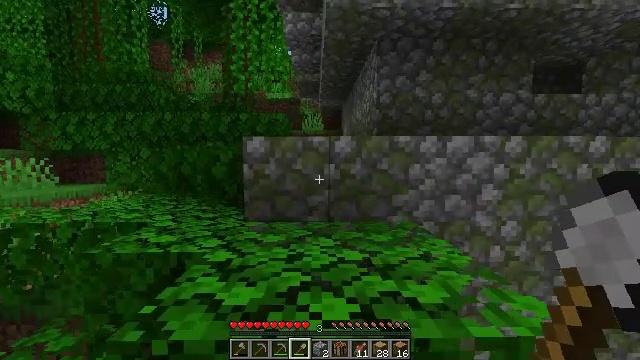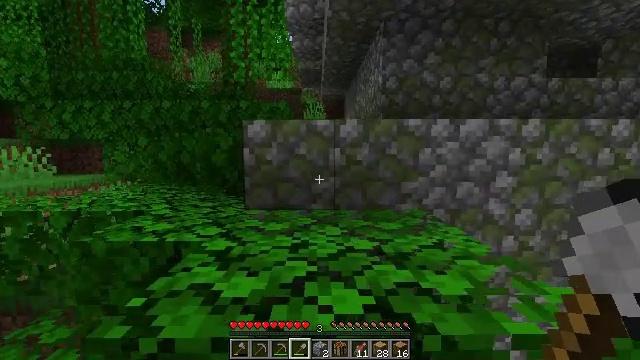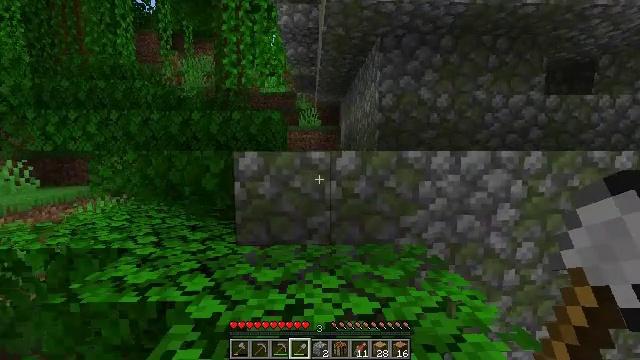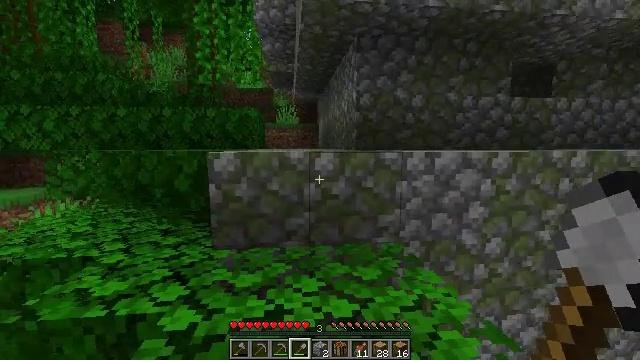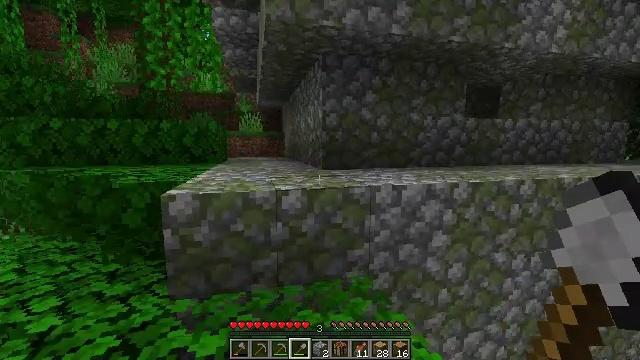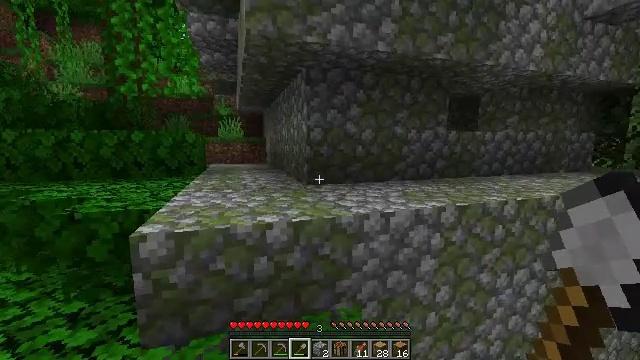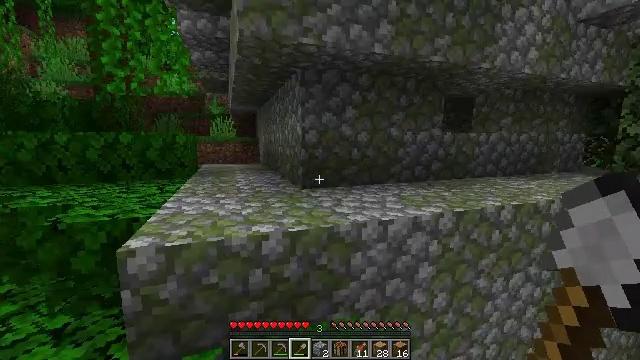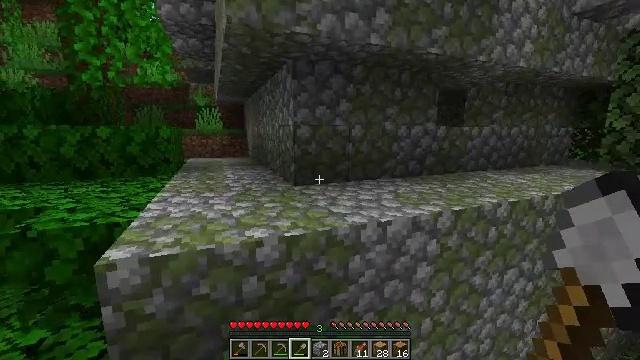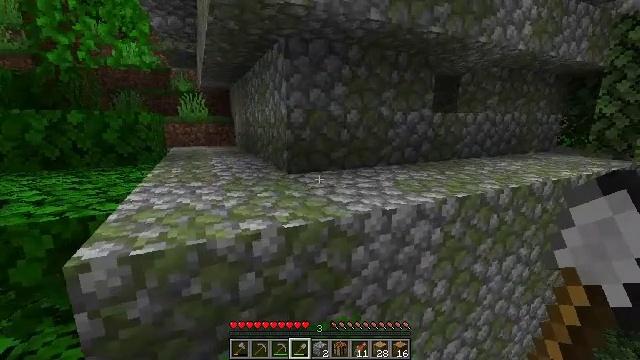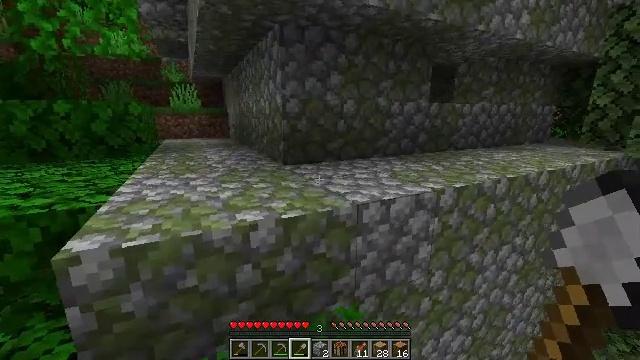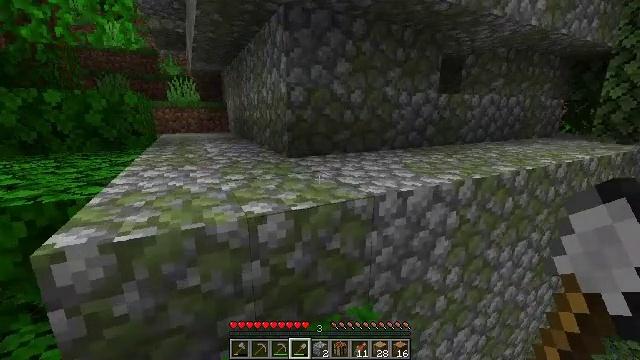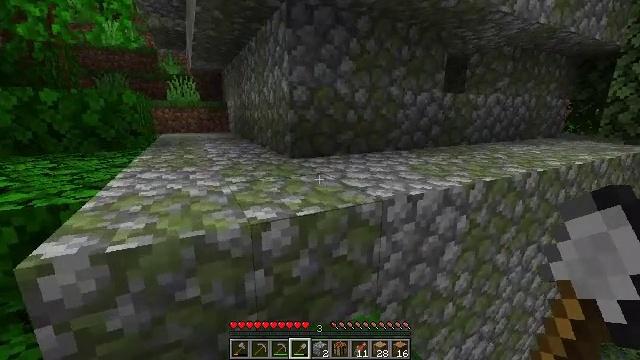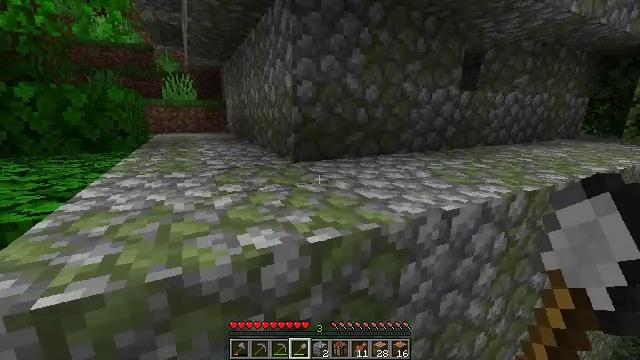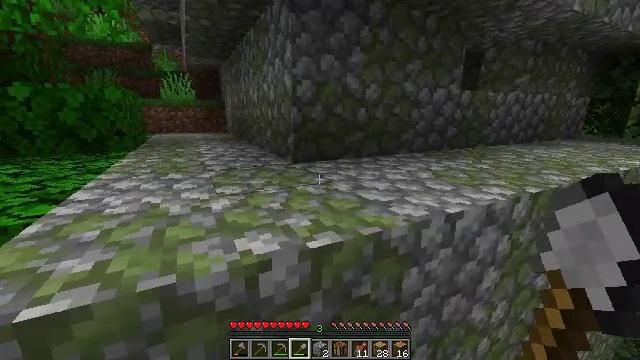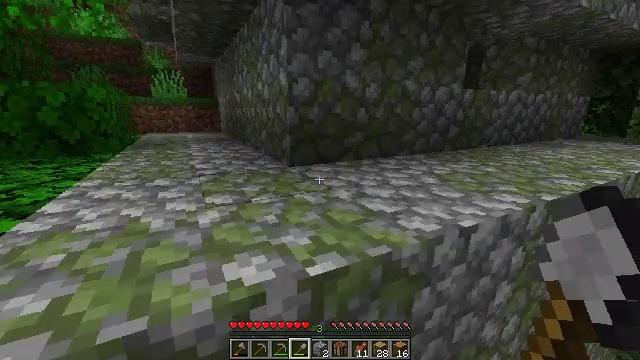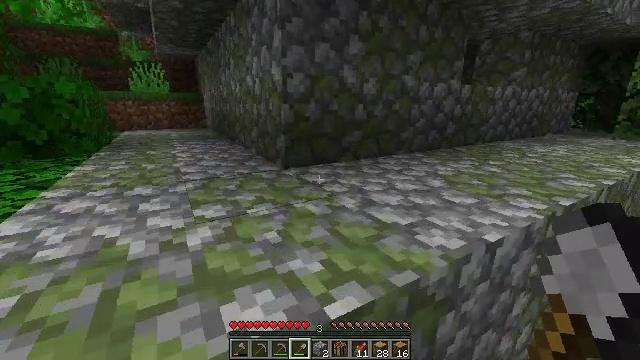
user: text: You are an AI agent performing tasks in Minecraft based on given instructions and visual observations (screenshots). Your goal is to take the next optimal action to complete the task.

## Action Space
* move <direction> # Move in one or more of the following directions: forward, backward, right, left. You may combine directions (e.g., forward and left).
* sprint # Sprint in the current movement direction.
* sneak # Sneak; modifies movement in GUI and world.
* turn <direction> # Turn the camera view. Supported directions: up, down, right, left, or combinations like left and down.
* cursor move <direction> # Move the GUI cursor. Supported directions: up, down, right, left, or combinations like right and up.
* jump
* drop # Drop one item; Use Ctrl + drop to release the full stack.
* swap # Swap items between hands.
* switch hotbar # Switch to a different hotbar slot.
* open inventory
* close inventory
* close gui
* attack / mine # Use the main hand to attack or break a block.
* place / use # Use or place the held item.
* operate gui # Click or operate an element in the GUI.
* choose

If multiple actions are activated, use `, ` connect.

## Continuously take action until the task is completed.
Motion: motion action
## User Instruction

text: Break oak leaves from the trees.
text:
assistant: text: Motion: move forward, turn down, jump
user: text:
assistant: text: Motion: move forward, turn right, jump
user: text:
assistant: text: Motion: move forward, turn right, jump
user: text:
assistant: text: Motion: move forward, turn right, jump
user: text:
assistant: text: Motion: move forward and move left, turn right, jump
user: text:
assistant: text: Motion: move forward and move left, turn right
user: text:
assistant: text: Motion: move forward and move left, turn right and down
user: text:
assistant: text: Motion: move forward and move left, turn right and down
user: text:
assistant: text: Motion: move forward and move left, turn right and down
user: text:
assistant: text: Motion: move forward
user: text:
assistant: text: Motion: move forward
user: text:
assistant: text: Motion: move forward
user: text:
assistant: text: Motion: move forward
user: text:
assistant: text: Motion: move forward and move left
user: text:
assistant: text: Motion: move forward and move left, turn right and down
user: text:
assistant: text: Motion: move forward and move left, turn right, jump
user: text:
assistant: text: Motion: move forward and move left, turn right, jump
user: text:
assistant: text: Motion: move forward and move left, turn right and down, jump
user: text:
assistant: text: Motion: move forward and move left, turn right, jump
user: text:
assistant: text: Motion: move forward
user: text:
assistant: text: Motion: move forward
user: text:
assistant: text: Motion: move forward
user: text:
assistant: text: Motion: move forward
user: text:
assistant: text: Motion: move forward
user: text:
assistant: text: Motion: move forward
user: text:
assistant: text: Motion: move forward
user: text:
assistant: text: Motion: move forward
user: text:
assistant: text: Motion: move forward, turn right
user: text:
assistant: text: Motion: move forward, turn right
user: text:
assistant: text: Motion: move forward and move right, turn right